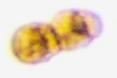
Label: Margalefidinium